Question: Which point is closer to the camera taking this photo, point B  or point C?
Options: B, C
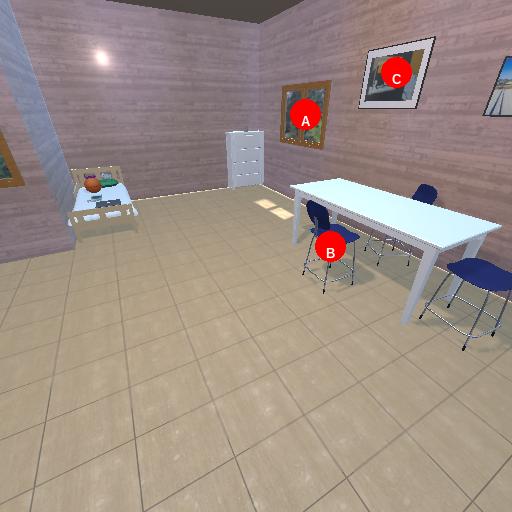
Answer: B